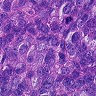
Metastatic tissue present: yes